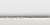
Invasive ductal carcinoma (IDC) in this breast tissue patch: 0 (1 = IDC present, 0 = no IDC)